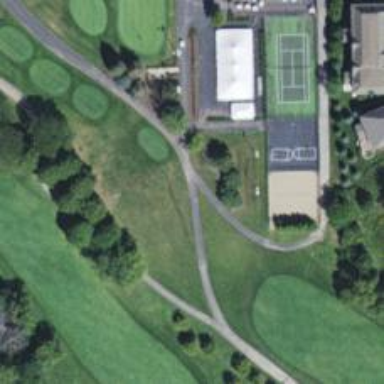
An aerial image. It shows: Well-maintained path for golf carts. The track type is grade1.